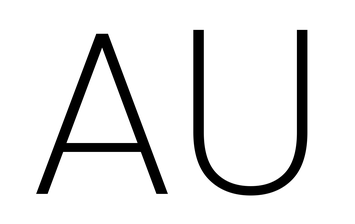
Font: Poppins-ExtraLight